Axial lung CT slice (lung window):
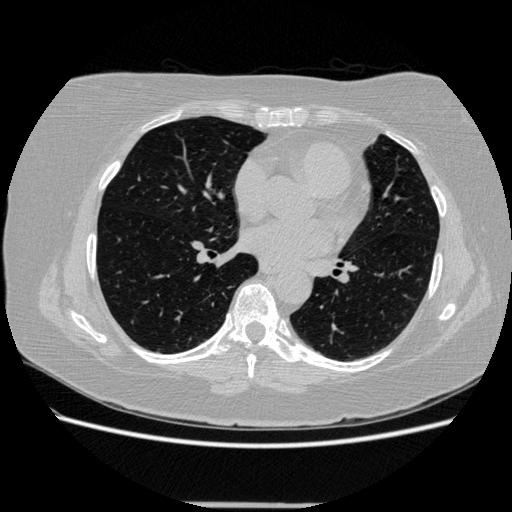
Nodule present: no